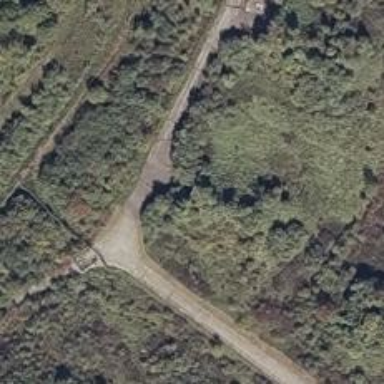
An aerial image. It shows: Military bunker.